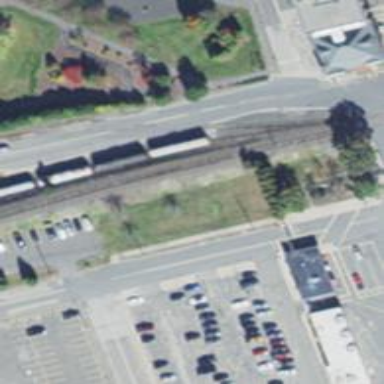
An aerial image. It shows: Railway spur service.